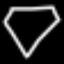
Label: diamond